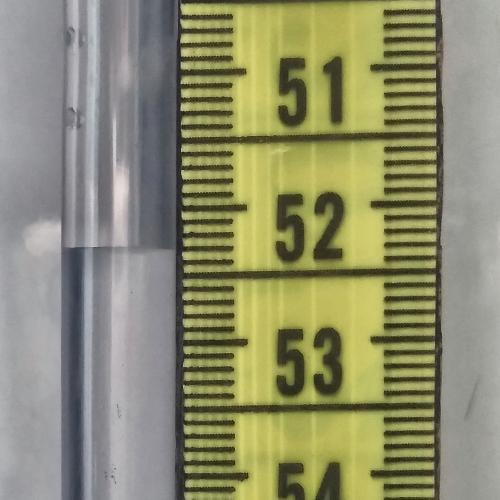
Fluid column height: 52.3 cm